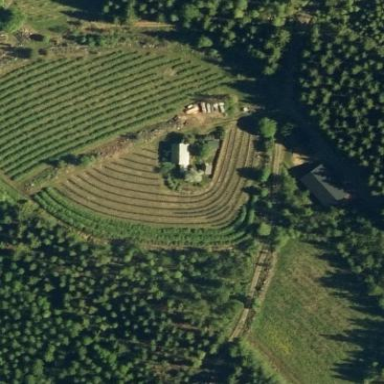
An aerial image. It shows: Orchard.